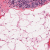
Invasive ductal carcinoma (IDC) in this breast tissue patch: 0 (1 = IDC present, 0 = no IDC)